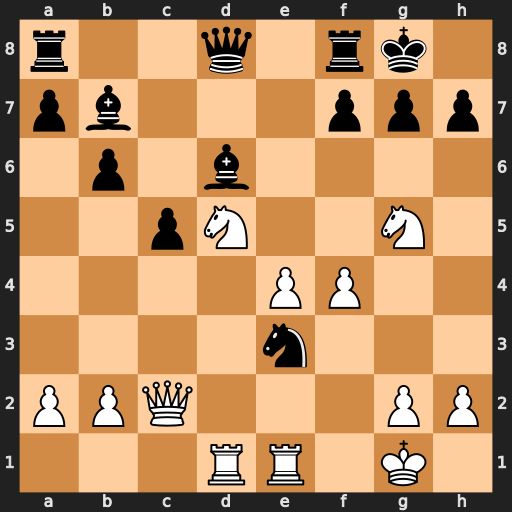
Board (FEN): r2q1rk1/pb3ppp/1p1b4/2pN2N1/4PP2/4n3/PPQ3PP/3RR1K1
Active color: w
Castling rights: -
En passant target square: -
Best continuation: Nxe3 Bxf4 Rxd8